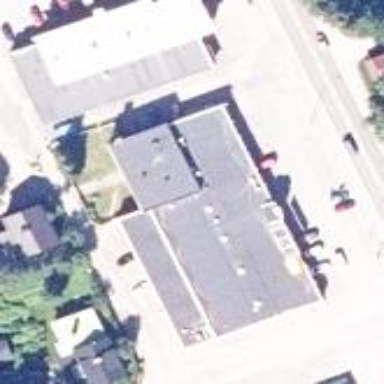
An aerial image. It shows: Retail building.